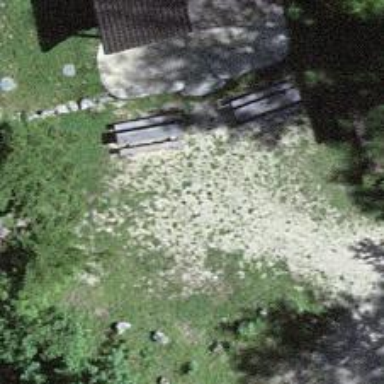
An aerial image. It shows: Picnic table located in leisure land area.